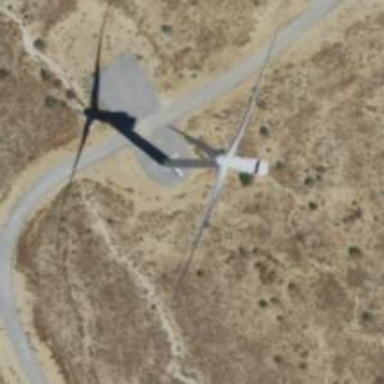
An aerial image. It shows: Wind power generator with horizontal axis wind turbine manufactured by Vestas.